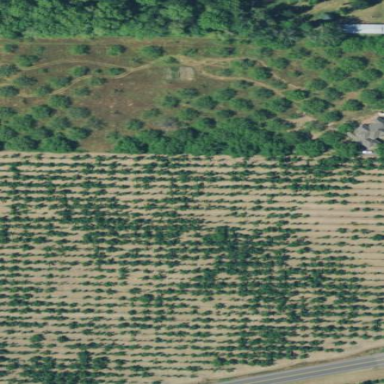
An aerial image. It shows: Orchard.